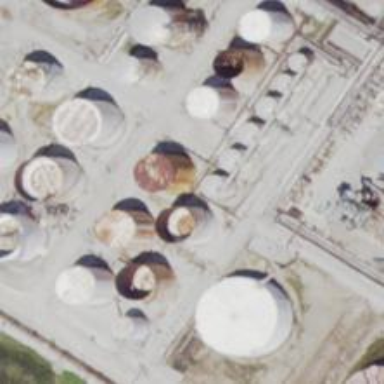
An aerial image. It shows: Storage tank that is man-made.